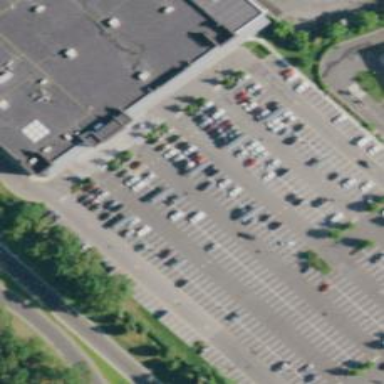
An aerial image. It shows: Trolley bay.